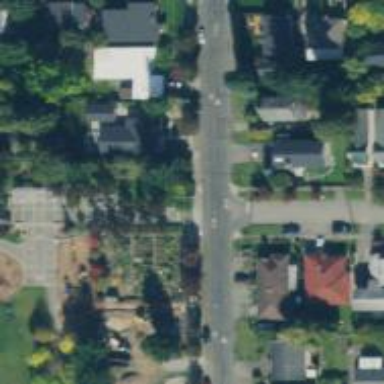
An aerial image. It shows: Residential road with separate sidewalk.